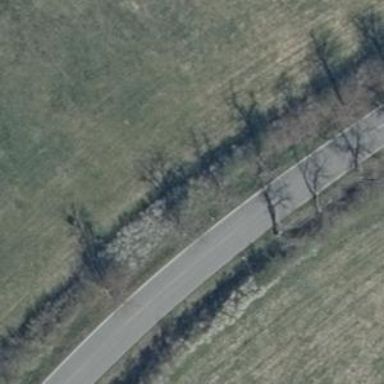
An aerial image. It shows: Tertiary road with asphalt surface.